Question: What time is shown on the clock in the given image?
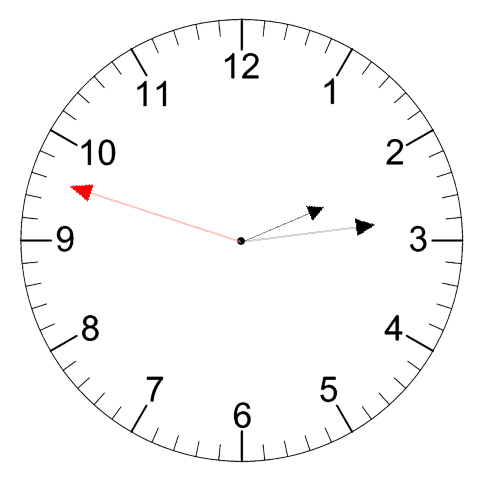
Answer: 02:13:48